Field crop: maize
Growth stage: 2
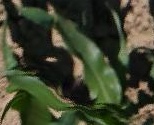
Species: maize